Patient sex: F
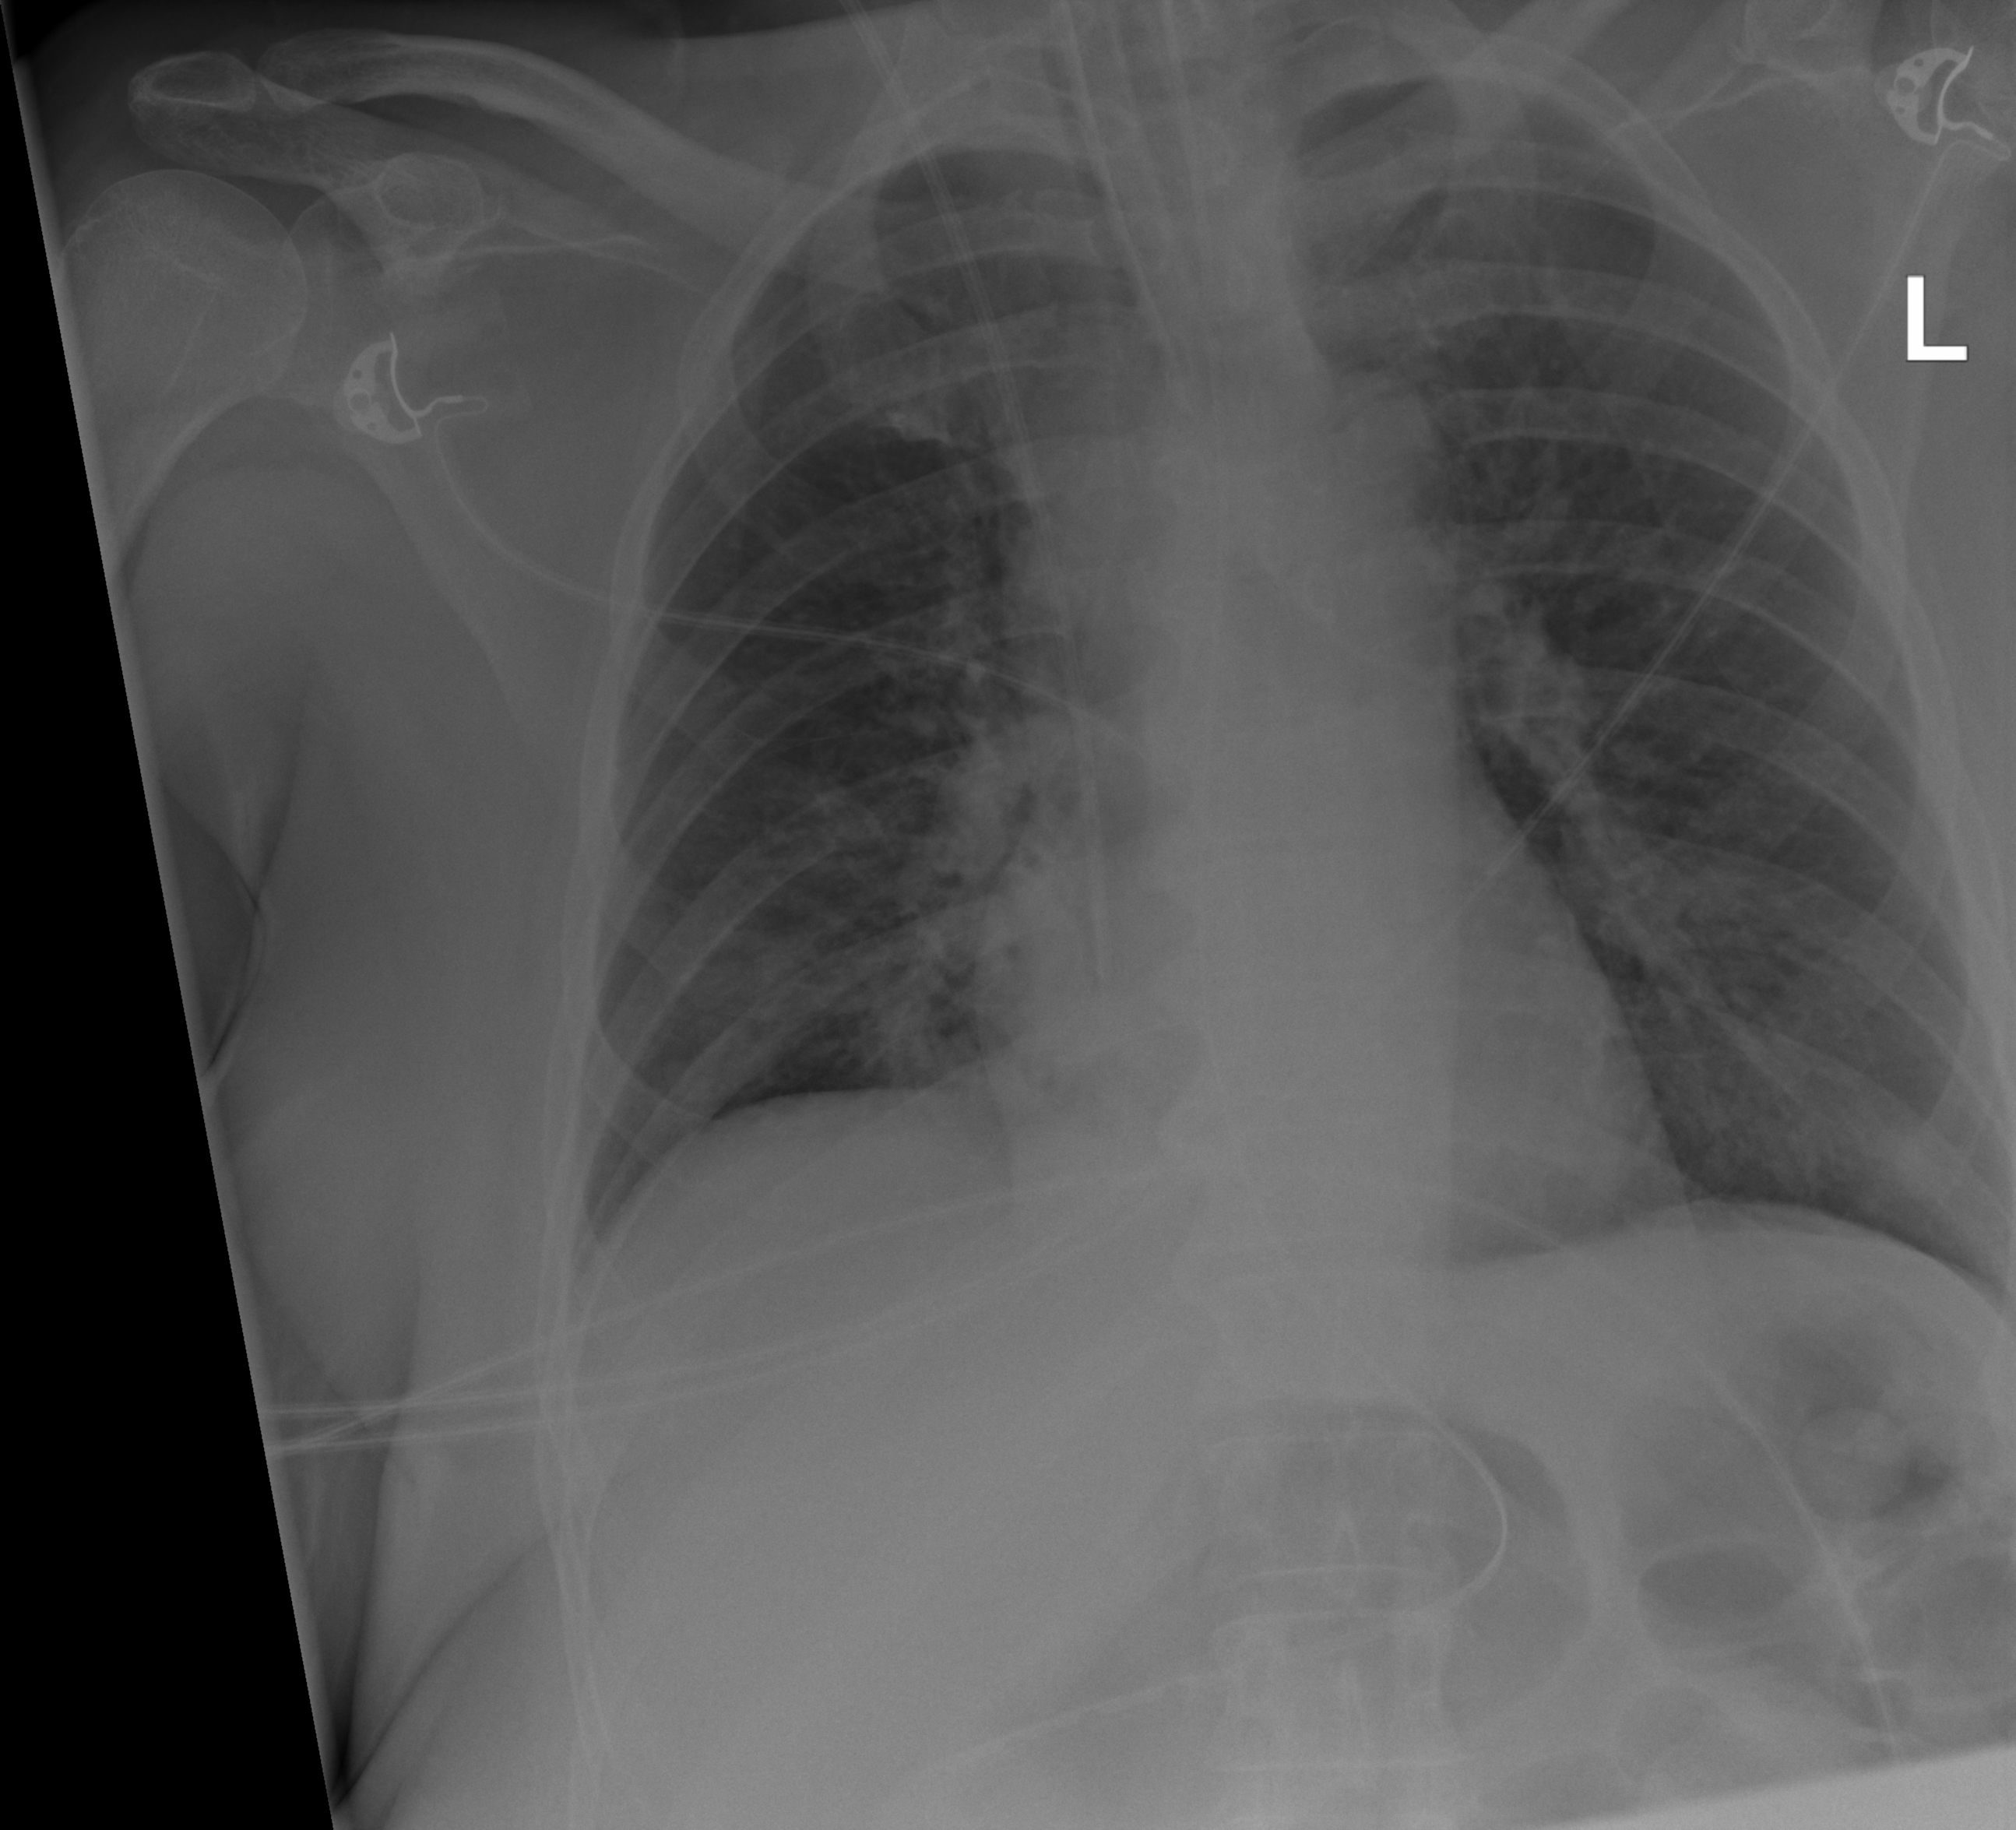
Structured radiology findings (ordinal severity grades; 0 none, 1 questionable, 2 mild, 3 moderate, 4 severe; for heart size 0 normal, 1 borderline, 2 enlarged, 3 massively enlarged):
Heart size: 0
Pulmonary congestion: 1
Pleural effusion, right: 0
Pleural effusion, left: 0
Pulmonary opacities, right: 1
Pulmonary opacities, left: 1
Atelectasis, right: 0
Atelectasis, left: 0